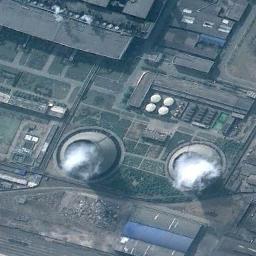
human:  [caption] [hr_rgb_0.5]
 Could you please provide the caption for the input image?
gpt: There are many buildings of different shapes next to the thermal power station .

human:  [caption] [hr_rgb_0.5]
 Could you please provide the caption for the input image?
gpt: In the thermal power station there are neatly planned factories and good greening, and two cooling towers are steaming .

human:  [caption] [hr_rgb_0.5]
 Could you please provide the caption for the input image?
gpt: There are two thermal power stations at the top right of the picture, and the left one is emitting smoke .

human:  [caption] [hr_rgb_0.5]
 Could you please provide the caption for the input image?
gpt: The thermal power station is next to some buildings with white mist above .

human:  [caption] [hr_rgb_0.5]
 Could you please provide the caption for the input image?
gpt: There are some green lawns and two chimneys on the thermal power station .